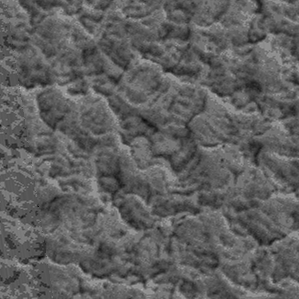
Label: frost